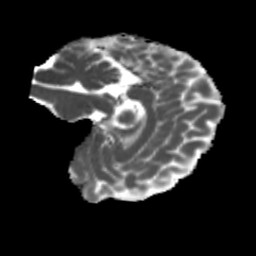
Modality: MD
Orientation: sagittal
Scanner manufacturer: siemens
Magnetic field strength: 3 T
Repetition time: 4 s
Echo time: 0.0594 s